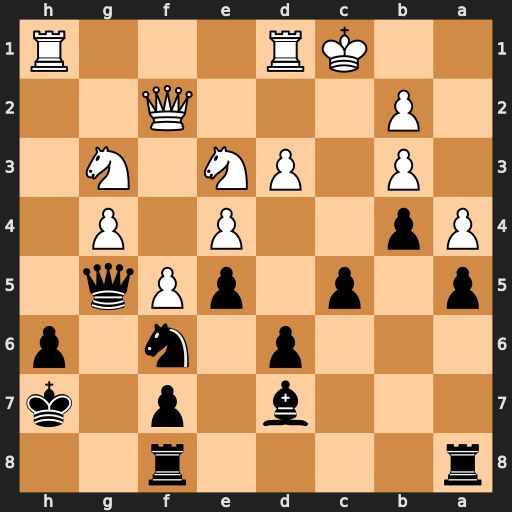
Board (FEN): r4r2/3b1p1k/3p1n1p/p1p1pPq1/Pp2P1P1/1P1PN1N1/1P3Q2/2KR3R
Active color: b
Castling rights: -
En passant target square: -
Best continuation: Nxg4 Qd2 Qxe3